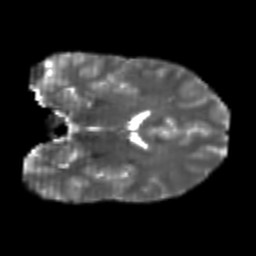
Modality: T2w
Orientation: coronal
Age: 24
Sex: male
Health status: healthy
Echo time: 0.074 s